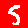
Digit: 5